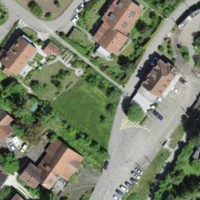
EUNIS habitat code: 55
Species observed at this site:
Asplenium trichomanes
Lathyrus vernus